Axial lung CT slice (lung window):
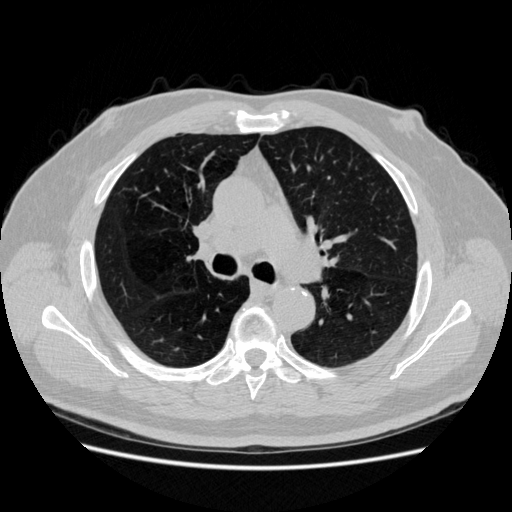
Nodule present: no